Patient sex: F
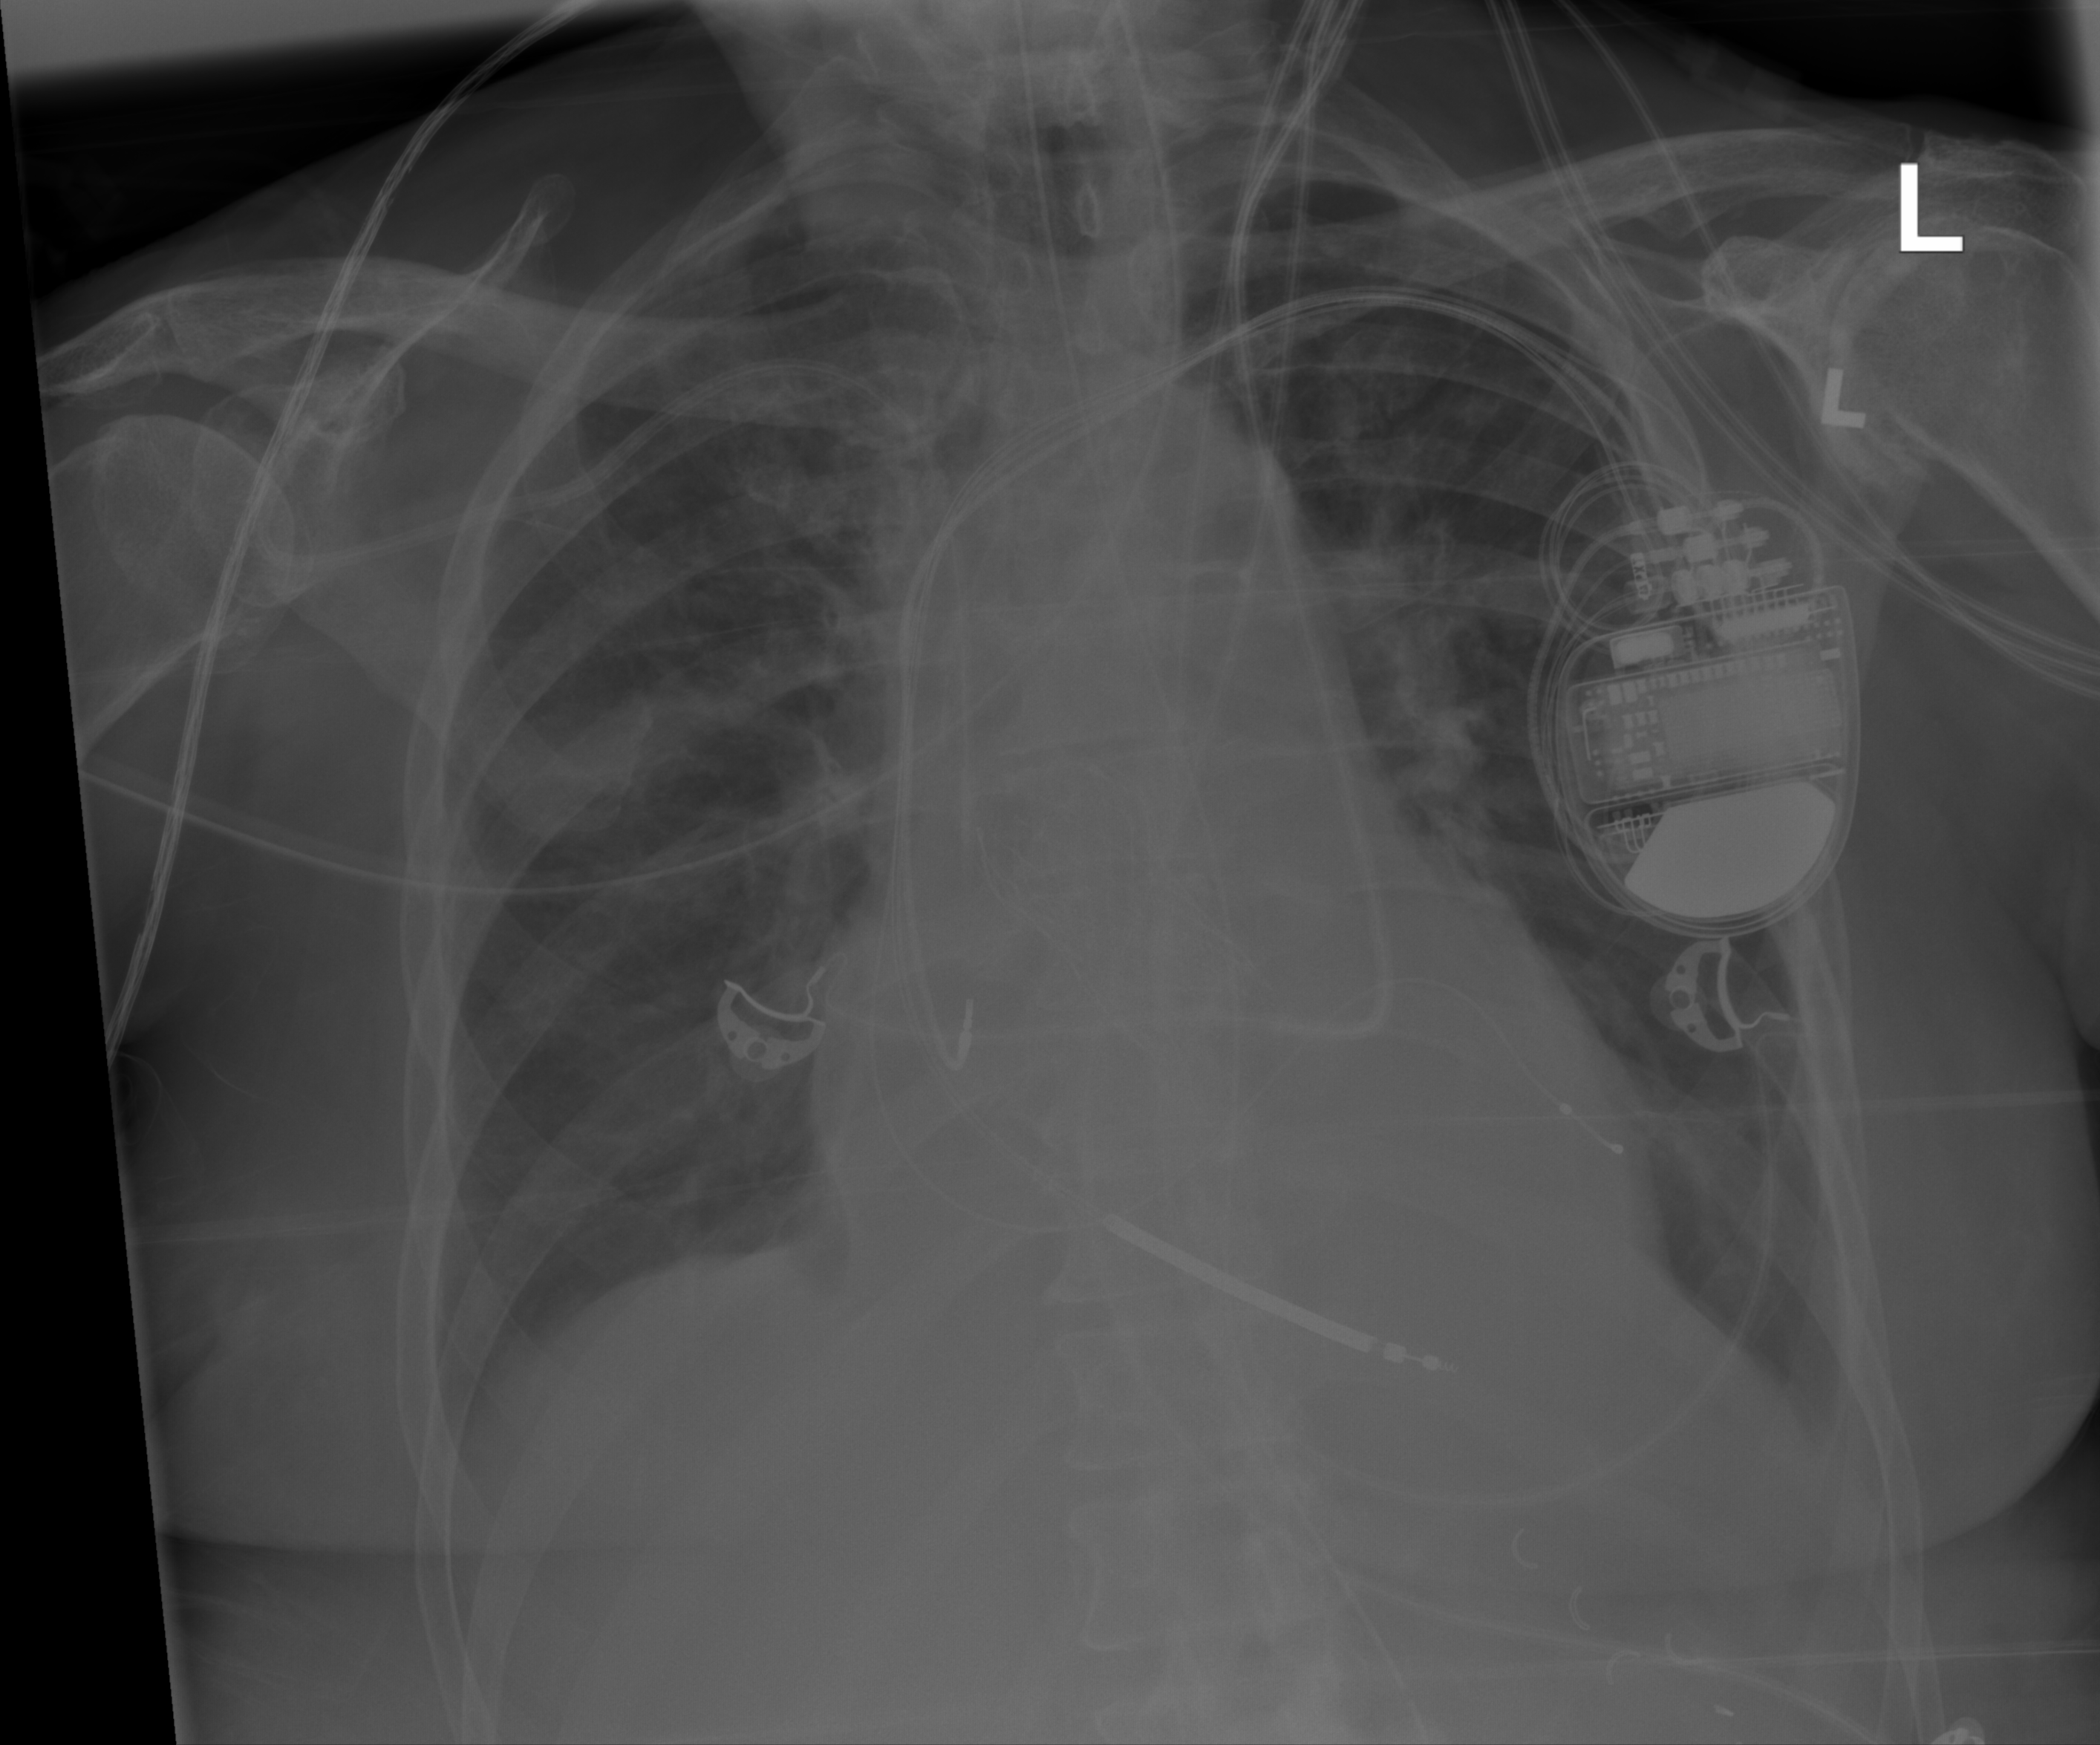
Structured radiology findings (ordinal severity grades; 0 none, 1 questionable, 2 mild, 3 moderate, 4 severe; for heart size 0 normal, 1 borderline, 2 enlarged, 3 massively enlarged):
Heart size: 0
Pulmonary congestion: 2
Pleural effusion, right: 2
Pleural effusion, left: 2
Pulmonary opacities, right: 2
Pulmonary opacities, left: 2
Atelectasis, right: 0
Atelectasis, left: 0